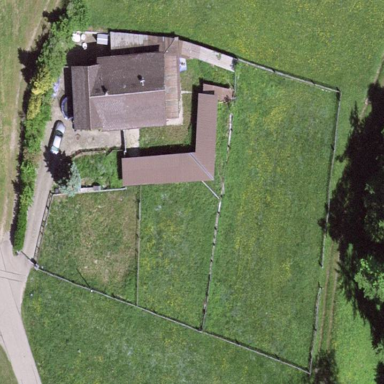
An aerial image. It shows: Farmyard area.